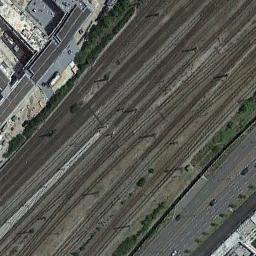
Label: railway